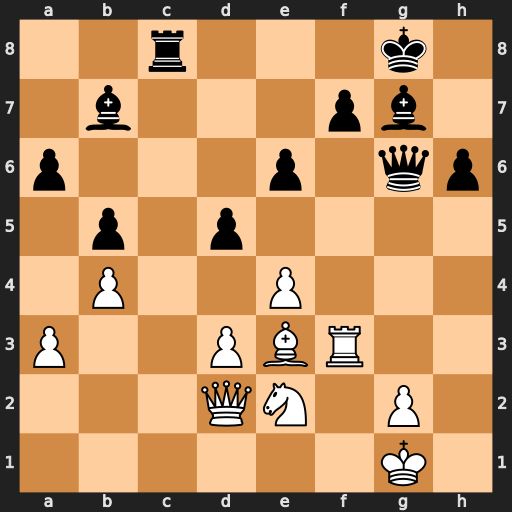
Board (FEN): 2r3k1/1b3pb1/p3p1qp/1p1p4/1P2P3/P2PBR2/3QN1P1/6K1
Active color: w
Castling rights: -
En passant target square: -
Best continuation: Rg3 Kh7 Rxg6